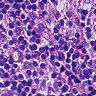
Metastatic tissue present: no